【题型】填空题　【知识点】平面几何　【难度】easy
如图, 在 $\triangle ABC$ 中, $DE // AB$, $BE = 2$, $CE = 6$, $AD = 2.5$, 则 $AC$ 的长为 \_\_\_\_\_\_。

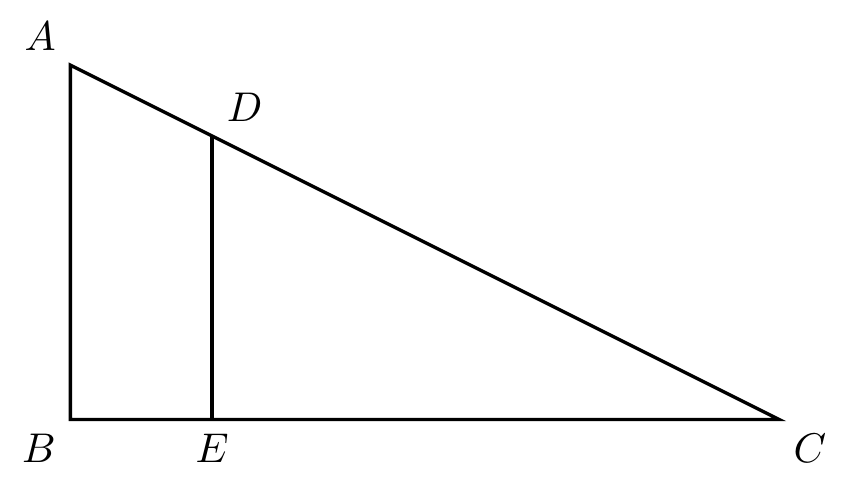
【解答】
解：$\because DE // AB$,

$\frac{CD}{AD} = \frac{CE}{BE}$, 即 $\frac{CD}{2.5} = \frac{6}{2}$,

$\therefore CD = 7.5$,

$\therefore AC = AD + CD = 10$,

故答案为：10。